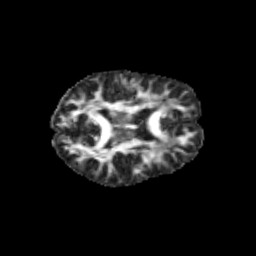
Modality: FA
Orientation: axial
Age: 14
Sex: female
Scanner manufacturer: siemens
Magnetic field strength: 3 T
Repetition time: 3.8 s
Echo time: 0.07 s